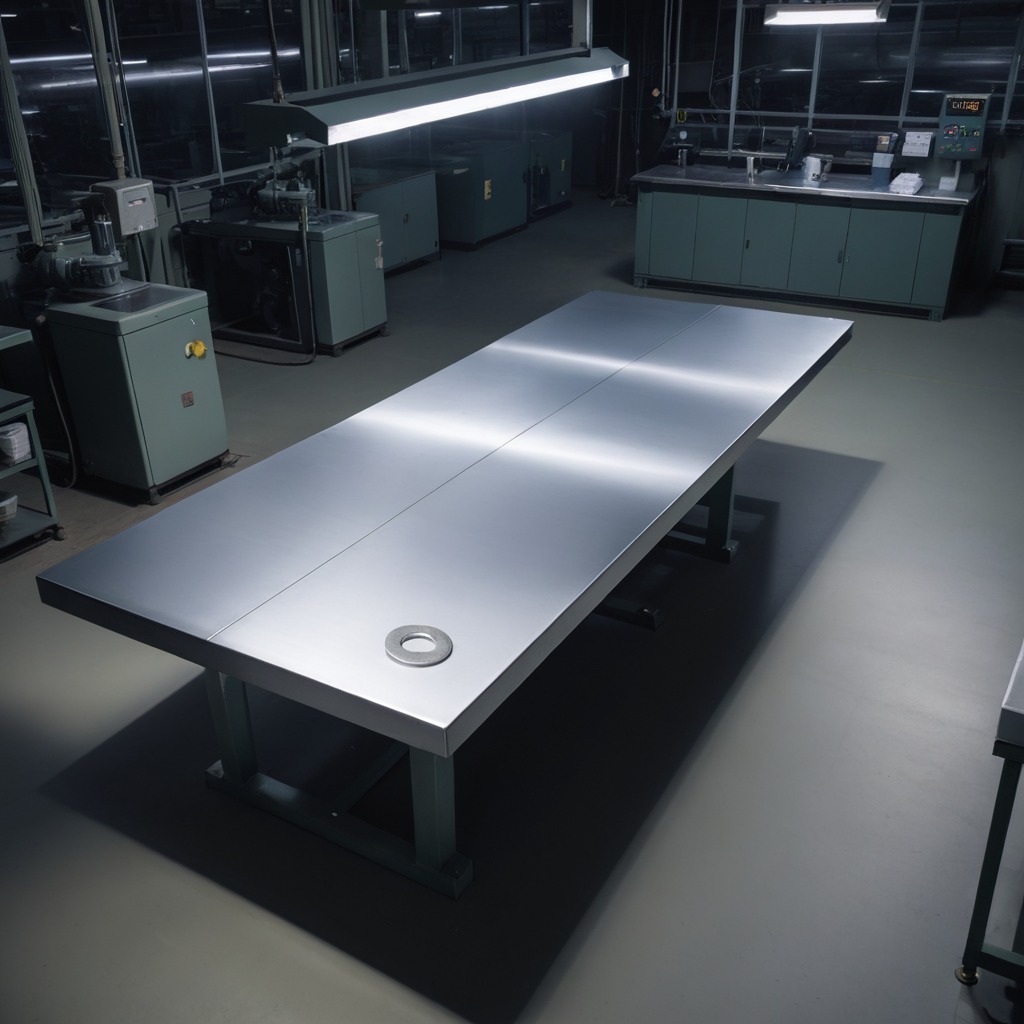
A flat metal washer lies on the tabletop in the evening.